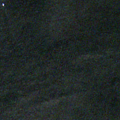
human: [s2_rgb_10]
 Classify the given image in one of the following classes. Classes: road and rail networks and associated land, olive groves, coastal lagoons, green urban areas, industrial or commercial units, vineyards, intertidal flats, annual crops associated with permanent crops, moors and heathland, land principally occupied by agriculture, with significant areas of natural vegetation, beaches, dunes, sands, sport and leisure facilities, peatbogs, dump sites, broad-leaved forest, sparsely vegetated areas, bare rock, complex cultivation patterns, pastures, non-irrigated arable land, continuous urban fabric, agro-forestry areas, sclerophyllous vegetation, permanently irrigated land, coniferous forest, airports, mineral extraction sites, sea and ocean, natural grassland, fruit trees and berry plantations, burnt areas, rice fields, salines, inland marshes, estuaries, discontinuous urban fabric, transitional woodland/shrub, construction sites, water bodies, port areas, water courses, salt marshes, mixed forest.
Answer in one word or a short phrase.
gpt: water bodies